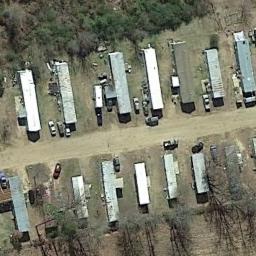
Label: mobile_home_park